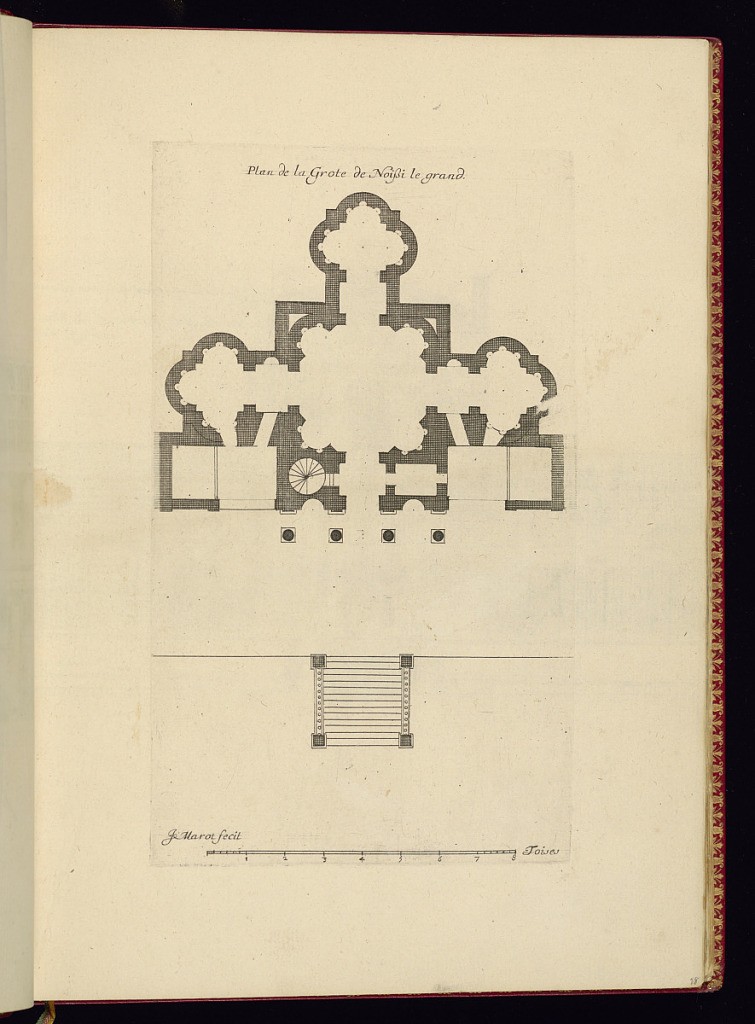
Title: Plan de la Grote de Noisi le grand
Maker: Jean Marot, French, 1619 - 1679
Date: ca.1635–ca.1660
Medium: Etching on laid paper
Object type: Print
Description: Architectural floor plan for a grotto at the chateau of Noisy, France. A scale below. The plate is titled and signed.